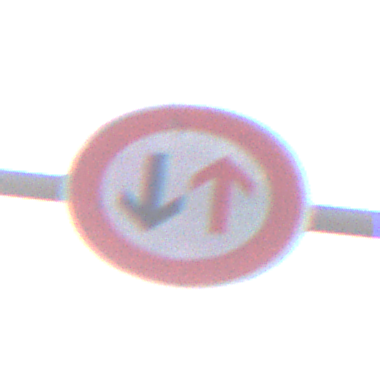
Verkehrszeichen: VorrangDesGegenverkehrs
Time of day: MorningAfternoon
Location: Outdoor (Urban)
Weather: PartlyCloudy
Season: NotSpecified
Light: Natural